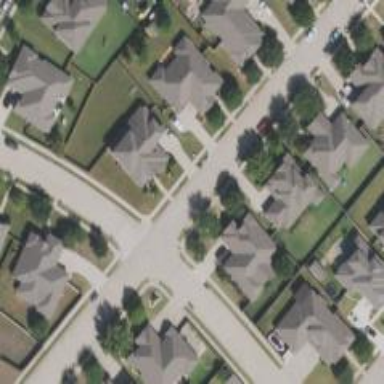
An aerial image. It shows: Residential road.